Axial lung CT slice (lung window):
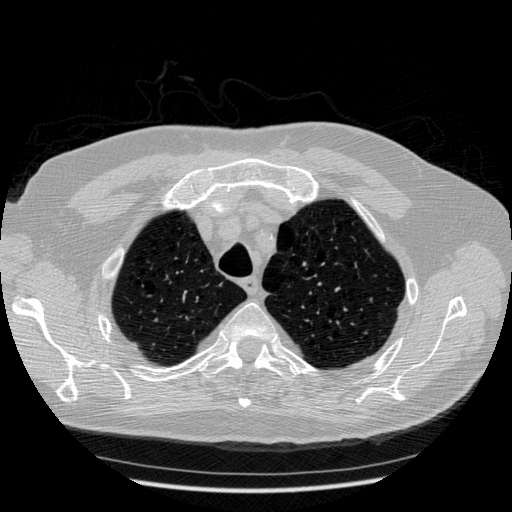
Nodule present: no